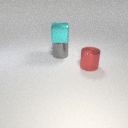
large gray metal cylinder below large cyan metal cube